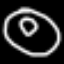
Label: donut